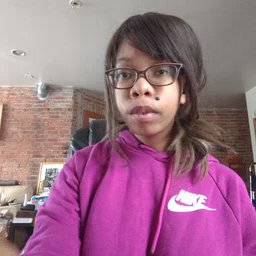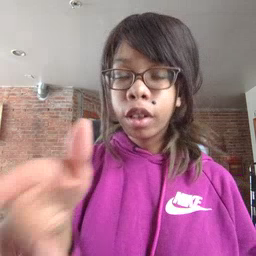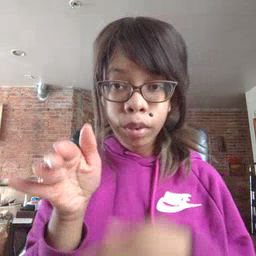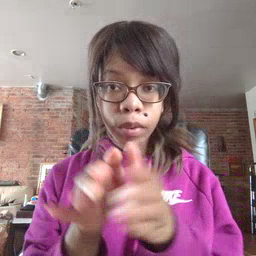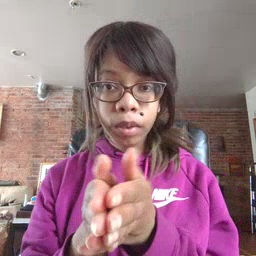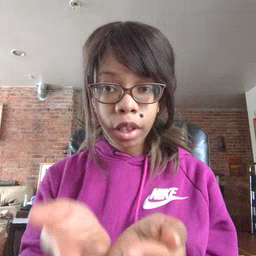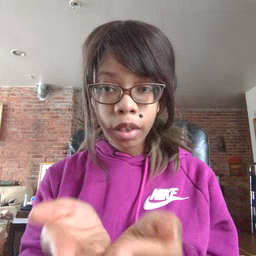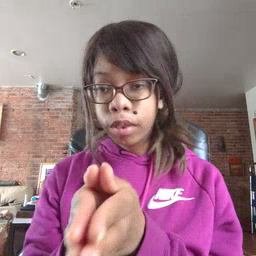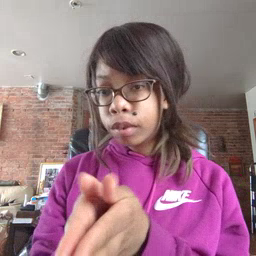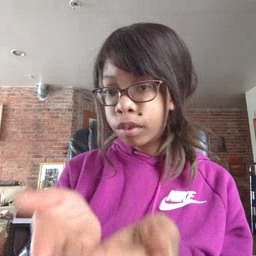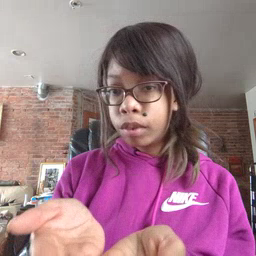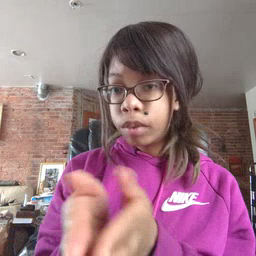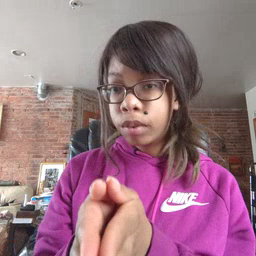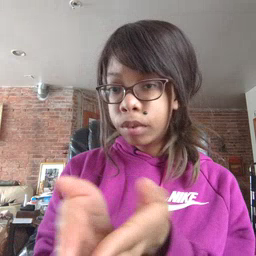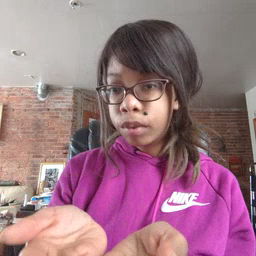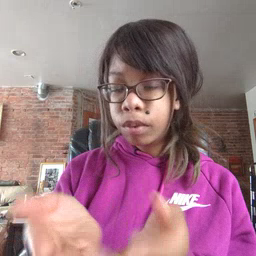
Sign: book